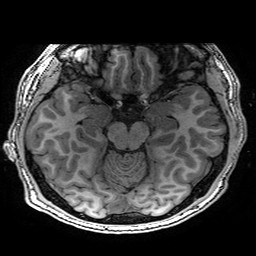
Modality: T1w
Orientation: coronal
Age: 19
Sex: male
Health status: healthy